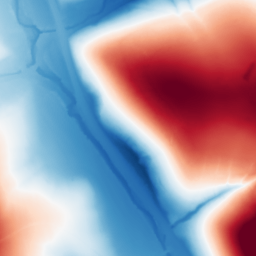
Category: classical
Decomposition family: gaussian
Decomposition parameters: sigma: 100
Upsampling method: bilinear
Upsampling parameters: scale: 2
Upsampling scale: 2